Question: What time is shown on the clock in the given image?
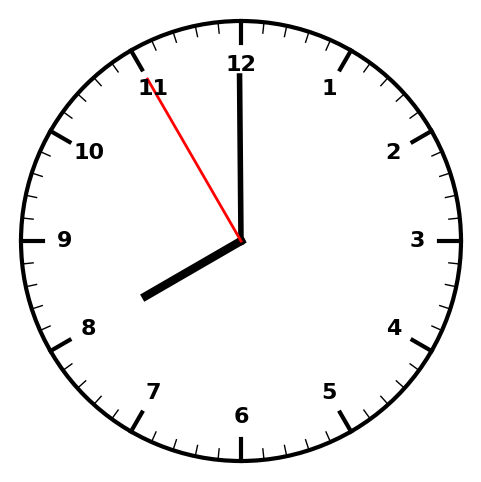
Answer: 07:59:55